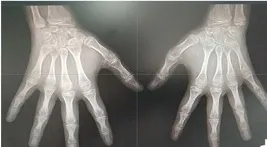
Clinical characteristics and gene sequencing results of the patient and his family members. (A) Digital radiography of the hands. The phalanges and humeral metaphysis are fused, indicating an age of 14-15 years.
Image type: radiology (x_ray)